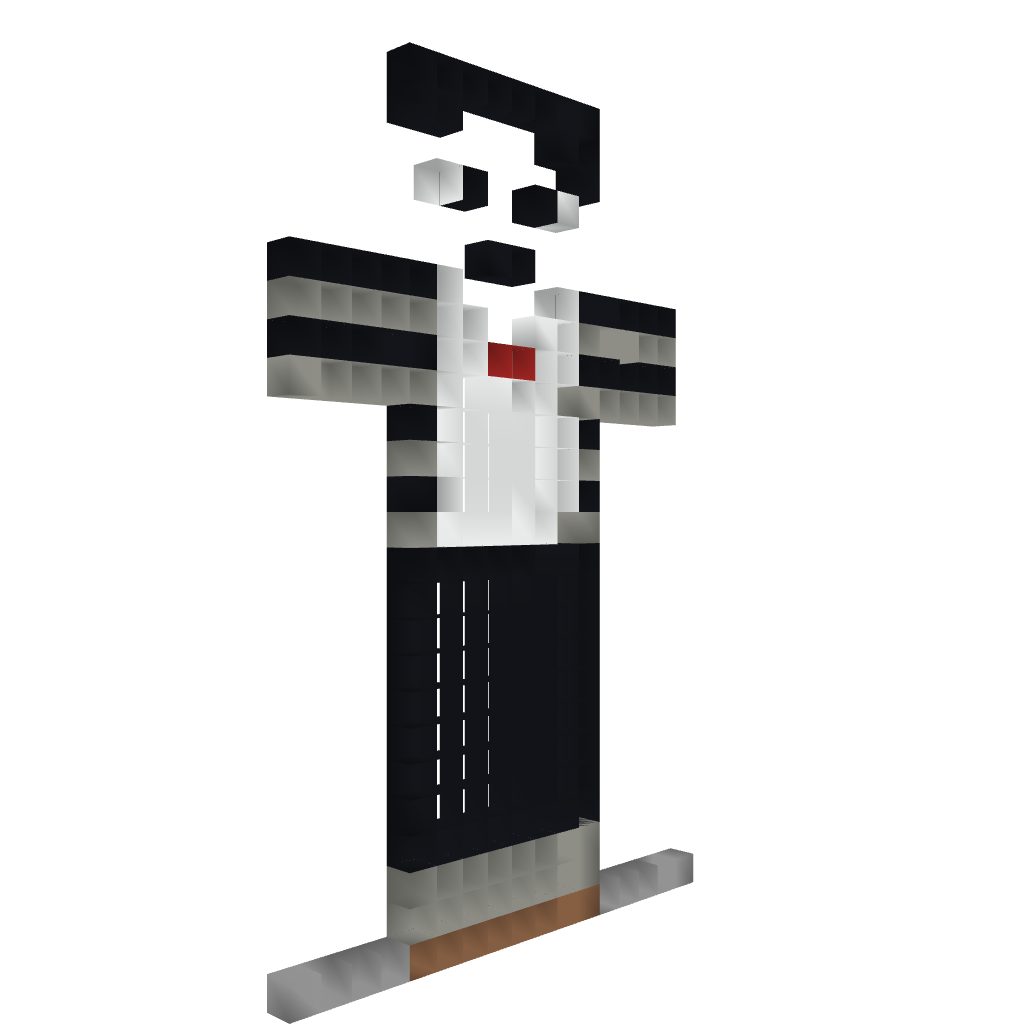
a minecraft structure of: Statue#2